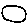
Label: circle